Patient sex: F
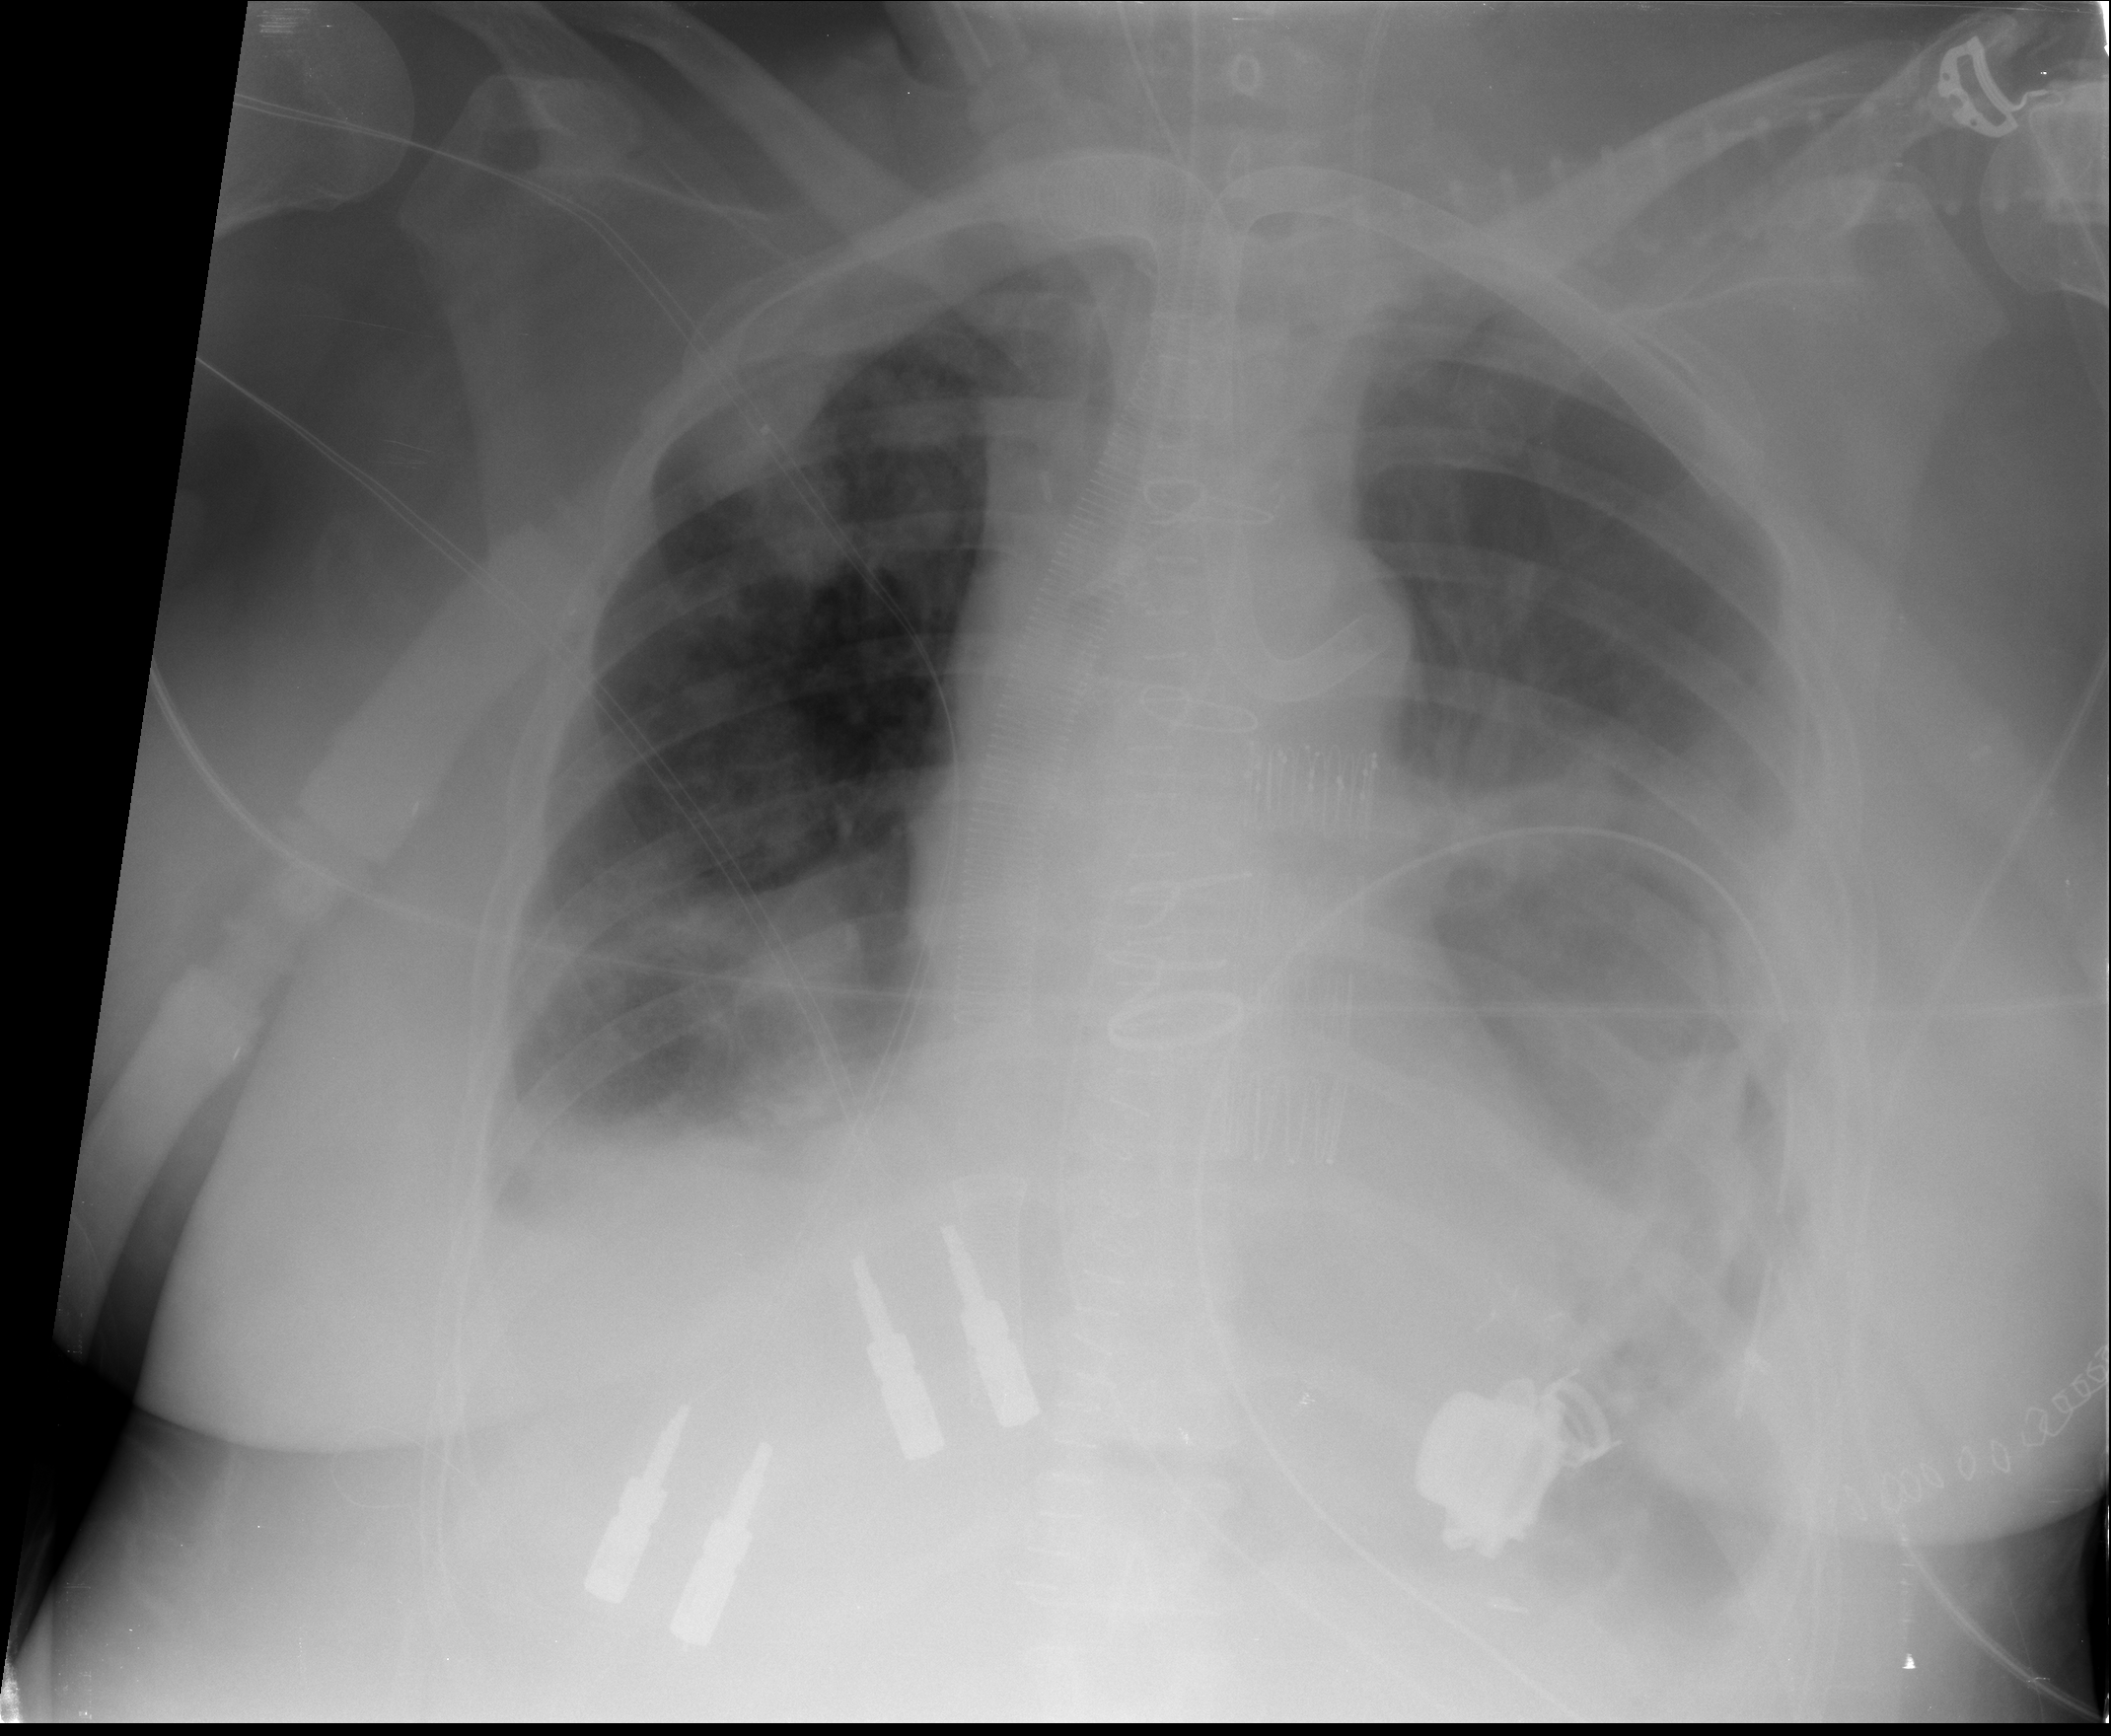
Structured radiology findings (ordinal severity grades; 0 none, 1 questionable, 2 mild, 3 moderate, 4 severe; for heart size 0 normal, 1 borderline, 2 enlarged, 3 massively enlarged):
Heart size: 1
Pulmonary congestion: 2
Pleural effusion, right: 2
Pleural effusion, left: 3
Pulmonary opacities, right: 3
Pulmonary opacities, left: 3
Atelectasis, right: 3
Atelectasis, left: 3